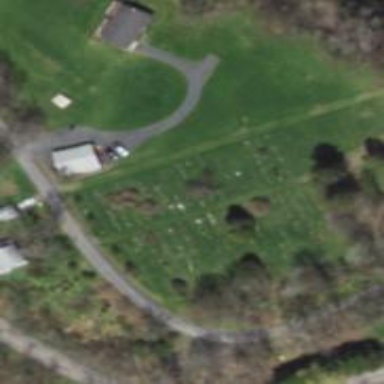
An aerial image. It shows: Cemetery.